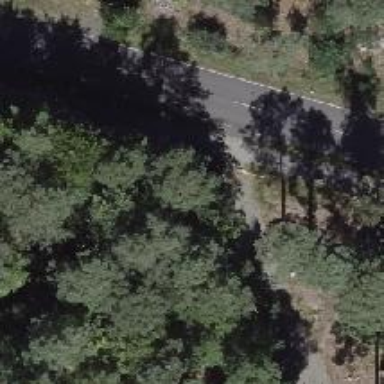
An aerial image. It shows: Well-maintained track road of grade 1.